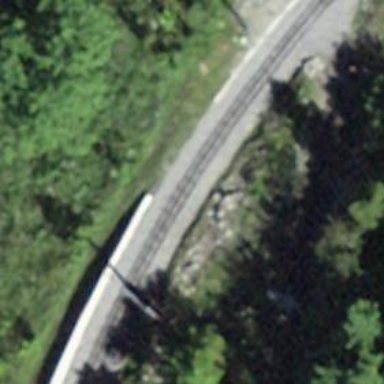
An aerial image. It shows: Narrow-gauge railway track electrified by contact line.